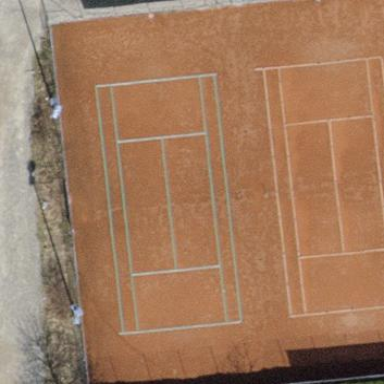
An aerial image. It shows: Clay tennis court pitch.